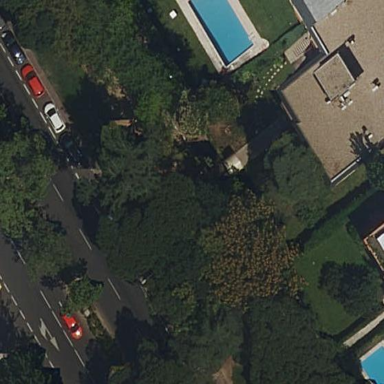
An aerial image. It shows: Garden with kerb border.